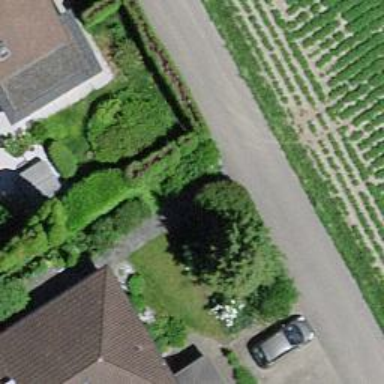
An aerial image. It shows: Hedge acting as barrier.